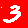
Digit: 3